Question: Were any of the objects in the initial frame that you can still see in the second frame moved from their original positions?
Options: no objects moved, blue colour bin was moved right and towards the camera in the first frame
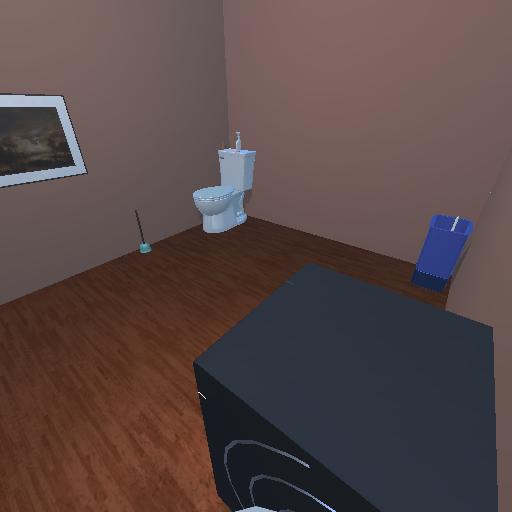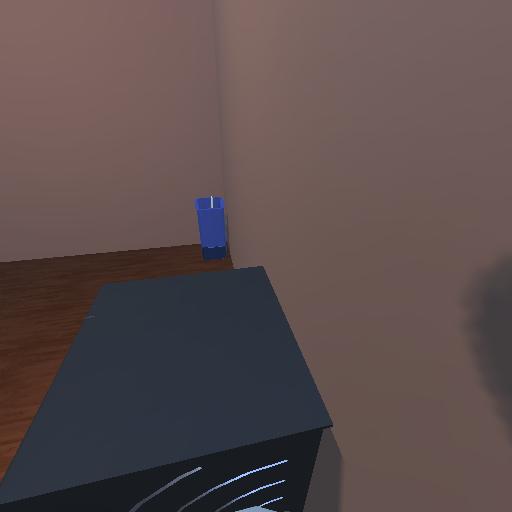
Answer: no objects moved